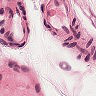
Metastatic tissue present: no